Question: I want to compute the mean and standard derivation of sub region that is created by a window (dashed line) and center at identified pixel-red color( called local mean and standard derivation). This is figure to describe it

We can do it by convolution image with a mask. However, it takes long time because I only care the mean and standard derivation of a server points, while convolution computes for whole point in image. Could you have a faster way to resolve it that only compute the mean and standard derivation at identified pixel? I am doing it by matlab. This is my code by convolution function
'''
I=[18 36 70 33 64 40 62 76 71 37 5
82 49 86 45 96 29 74 7 60 56 45
25 32 55 48 25 30 12 82 95 77 8
24 18 78 74 19 57 67 59 16 46 78
28 9 59 2 29 11 7 31 75 15 25
83 26 96 8 82 26 85 12 11 28 19
81 64 78 70 26 33 17 72 81 16 54
75 39 78 34 59 31 77 31 61 81 89
89 84 29 99 79 25 26 35 65 56 76
93 90 45 7 61 13 34 24 11 34 92
88 82 91 81 100 4 88 70 85 8 19];
identified_position=[30 36 84 90] %indices of pixel 78, 48,72 60
mask=1/9.*ones(3,3);
mean_all=imfilter(I,mask,'same');
%Mean of identified pixels
mean_all(identified_position)
% Compute the variance
std_all=stdfilt(I,ones(3));
%std of identified pixels
std_all(identified_position)
'''
This is the comparison code
'''
function compare_mean(dimx,dimy)
I=randi(100,[dimx,dimy]);
rad=3;
identified_position=randi(max(I(:)),[1,5]);% Get 5 random position
function way1()
mask=ones(rad,rad);
mask=mask./sum(mask(:));
mean_all=conv2(I,mask,'same');
mean_out =mean_all(identified_position);
end
function way2()
box_size = rad; %// Edit your window size here (an odd number is preferred)
bxr = floor(box_size/2); %// box radius
%// Get neighboring indices and those elements for all identified positions
off1 = bsxfun(@plus,[-bxr:bxr]',[-bxr:bxr]*size(I,1)); %//'#neighborhood offsets
idx = bsxfun(@plus,off1(:),identified_position); %// all absolute offsets
I_selected_neigh = I(idx); %// all offsetted elements
mean_out = mean(I_selected_neigh,1); %// mean output
end
way2()
time_way1=@()way1();timeit(time_way1)
time_way2=@()way2();timeit(time_way2)
end
'''
Sometime the way2 has error is
'''
Subscript indices must either be real positive integers or logicals.
Error in compare_mean/way2 (line 18)
I_selected_neigh = I(idx); %// all offsetted elements
Error in compare_mean (line 22)
way2()
'''
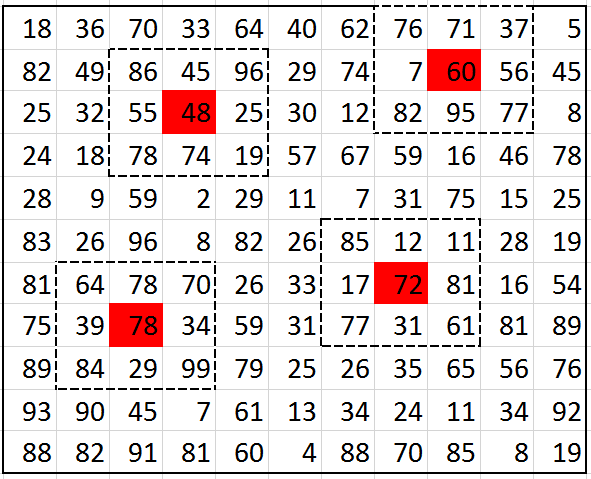
Answer: ## Discussion & Solution Codes
Given 'I' as the input image, 'identified_position' as the linear indices of the selected points and 'bxsz' as the window/box size, the approach listed next must be pretty efficient -
'''
%// Get XY coordinates
[X,Y] = ind2sub(size(I),identified_position);
pts = [X(:) Y(:)];
%// Parameters
bxr = (bxsz-1)/2;
Isz = size(I);
%// XY coordinates of neighboring elements
[offx,offy] = ndgrid(-bxr:bxr,-bxr:bxr);
x_idx = bsxfun(@plus,offx(:),pts(:,1)'); %//'
y_idx = bsxfun(@plus,offy(:),pts(:,2)'); %//'
%// Outside image boundary elements
invalids = x_idx>Isz(1) | x_idx<1 | y_idx>Isz(2) | y_idx<1;
%// All neighboring indices
all_idx = (y_idx-1)*size(I,1) + x_idx;
all_idx(invalids) = 1;
%// All neighboring elements
all_vals = I(all_idx);
all_vals(invalids) = 0;
mean_out = mean(all_vals,1); %// final mean output
stdfilts = stdfilt(all_vals,ones(bxsz^2,1))
std_out = stdfilts(ceil(size(stdfilts,1)/2),:) %// final stdfilt output
'''
Basically, it gets all the neighbouring indices for all identified positions in one go with 'bsxfun' and thus, gets all those neighbouring elements. Those selected elements are then used to get the 'mean' and 'stdfilt' outputs. The whole idea is to 'keep the memory requirement minimum' and at the same time doing 'everything in a vectorized fashion' within those selected elements. Hopefully, this must be faster!
---
## Benchmarking
'''
dx = 10000; %// x-dimension of input image
dy = 10000; %// y-dimension of input image
npts = 1000; %// number of points
I=randi(100,[dx,dy]); %// create input image of random intensities
identified_position=randi(max(I(:)),[1,npts]);
rad=5; %// blocksize (rad x rad)
%// Run the approaches fed with the inputs
func1 = @() way1(I,identified_position,rad); %// original approach
time1 = timeit(func1);
clear func1
func2 = @() way2(I,identified_position,rad); %// proposed approach
time2 = timeit(func2);
clear func2
disp(['Input size: ' num2str(dx) 'x' num2str(dy) ' & Points: ' num2str(npts)])
disp(['With Original Approach: Elapsed Time = ' num2str(time1) '(s)'])
disp(['With Proposed Approach: Elapsed Time = ' num2str(time2) '(s)'])
disp(['**Speedup w/ Proposed Approach : ' num2str(time1/time2) 'x!**'])
'''
'''
%// OP's stated approach
function mean_out = way1(I,identified_position,rad)
mask=ones(rad,rad);
mask=mask./sum(mask(:));
mean_all=conv2(I,mask,'same');
mean_out =mean_all(identified_position);
return;
function mean_out = way2(I,identified_position,rad)
%//.... code from proposed approach stated earlier until mean_out %//
'''
'''
Input size: 10000x10000 & Points: 1000
With Original Approach: Elapsed Time = 0.46394(s)
With Proposed Approach: Elapsed Time = 0.<PHONE>(s)
**Speedup w/ Proposed Approach : 939.0778x!**
'''